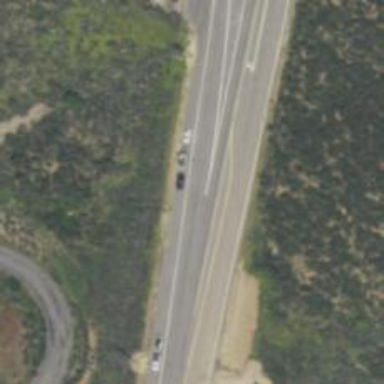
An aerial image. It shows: Secondary link road.